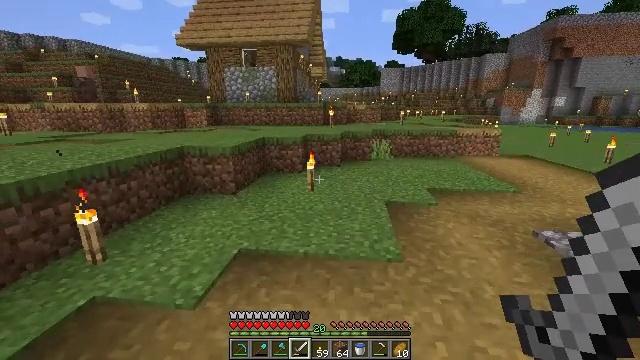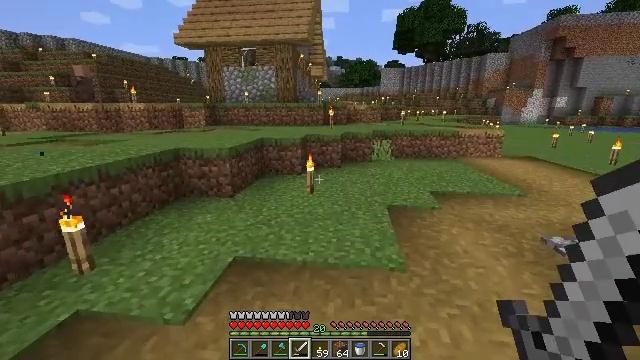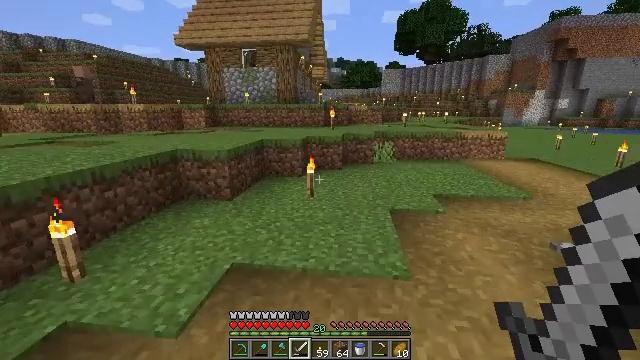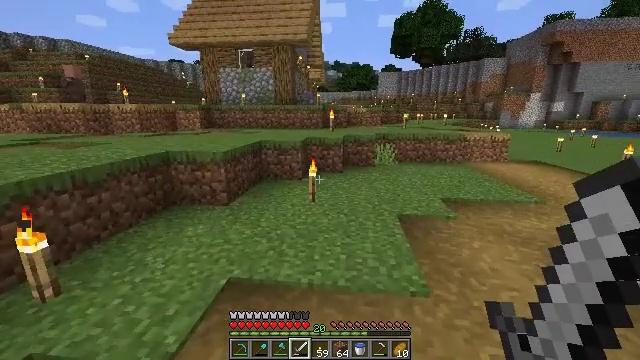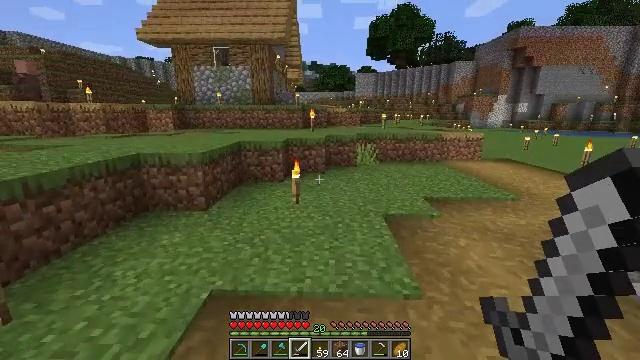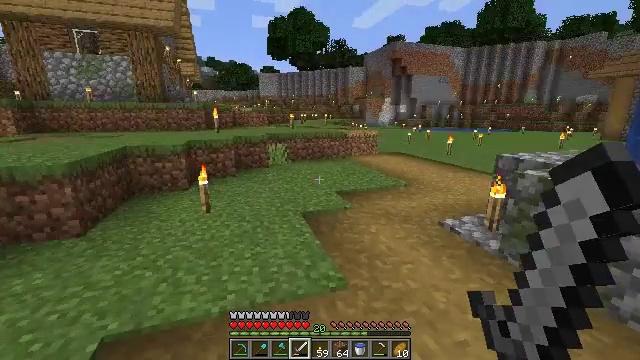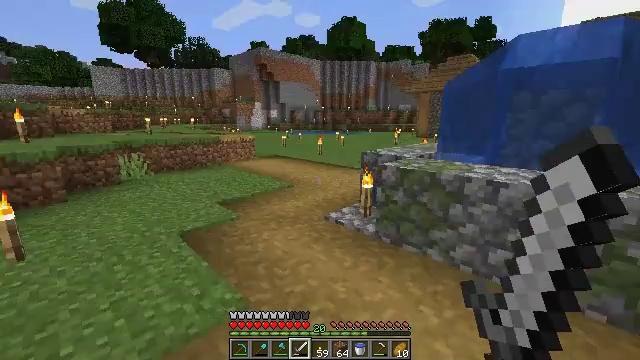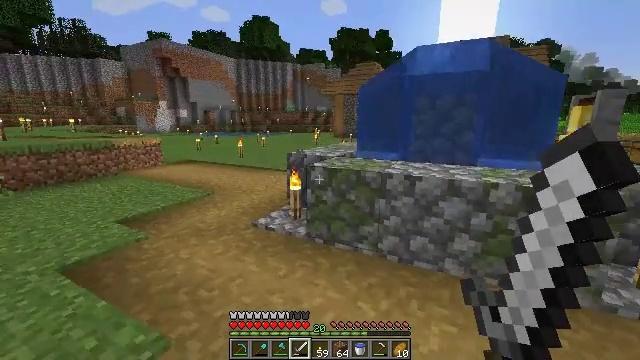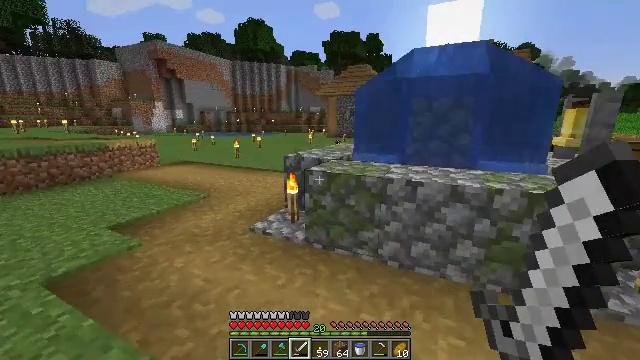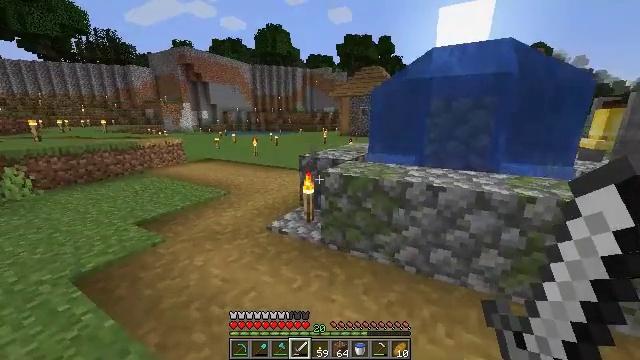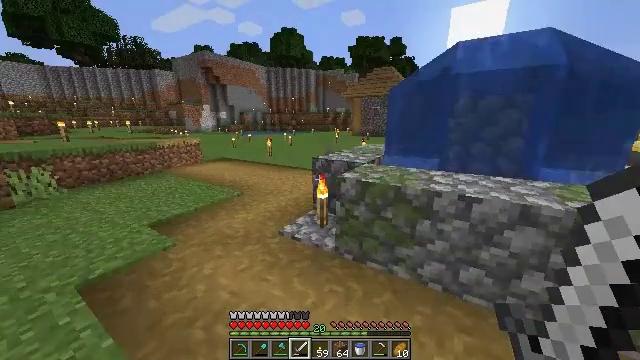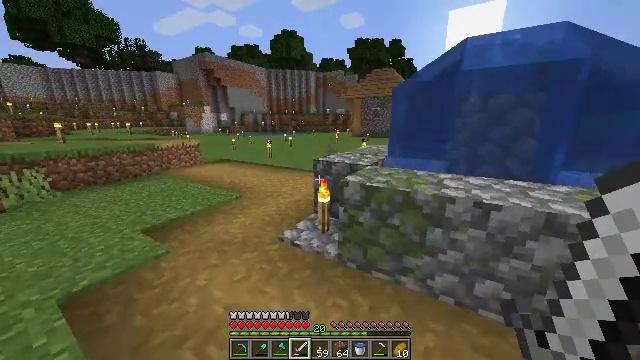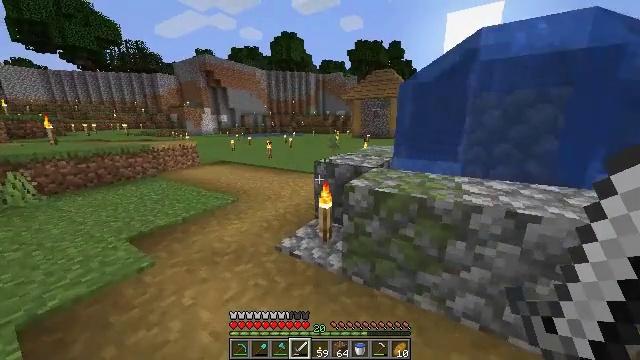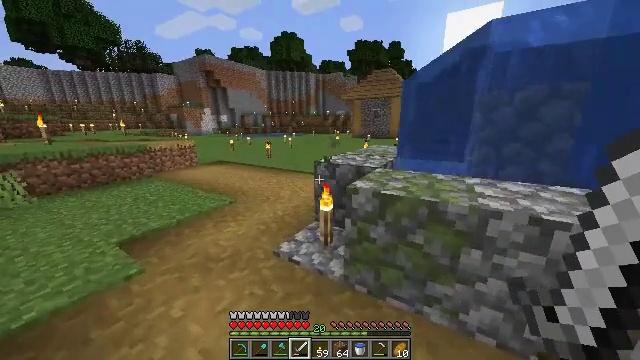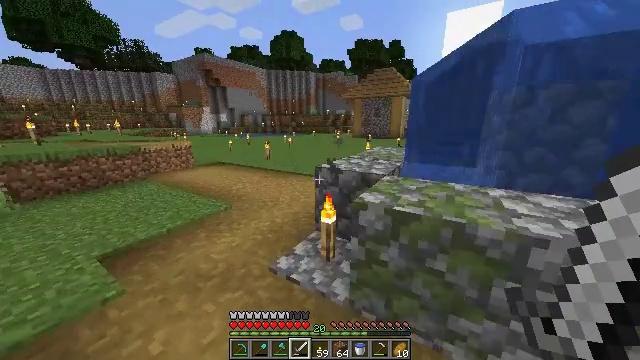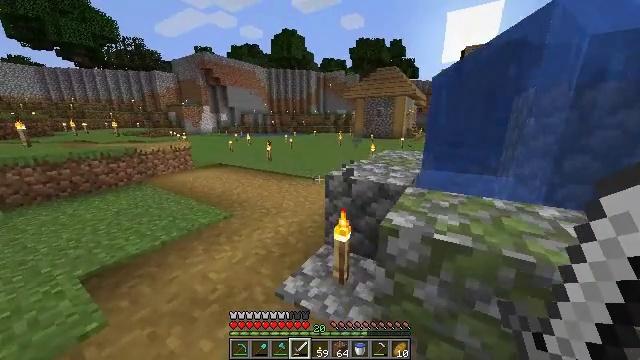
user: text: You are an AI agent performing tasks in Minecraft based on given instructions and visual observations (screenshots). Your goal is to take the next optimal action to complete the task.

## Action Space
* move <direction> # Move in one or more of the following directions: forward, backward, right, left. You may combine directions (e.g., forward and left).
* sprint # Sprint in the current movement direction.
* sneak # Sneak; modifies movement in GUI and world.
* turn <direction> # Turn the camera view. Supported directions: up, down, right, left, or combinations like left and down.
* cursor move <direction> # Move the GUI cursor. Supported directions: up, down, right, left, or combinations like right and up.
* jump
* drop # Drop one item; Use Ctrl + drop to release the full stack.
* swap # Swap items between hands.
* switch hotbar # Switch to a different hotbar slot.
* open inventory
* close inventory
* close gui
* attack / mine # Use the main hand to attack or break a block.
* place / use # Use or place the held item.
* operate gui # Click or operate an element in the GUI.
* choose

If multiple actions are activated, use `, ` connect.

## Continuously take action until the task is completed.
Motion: motion action
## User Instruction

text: Place wooden slabs and a bookshelf in the crafting table to make the lectern.
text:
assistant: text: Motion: move forward
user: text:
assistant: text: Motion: move forward and move left
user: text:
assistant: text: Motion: move forward and move left
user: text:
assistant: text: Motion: move forward and move left, turn right
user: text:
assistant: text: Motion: move forward, turn right
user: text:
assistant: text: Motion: move forward, turn right
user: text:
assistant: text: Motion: move forward, sprint, turn right
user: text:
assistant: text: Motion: move forward, sprint, turn right
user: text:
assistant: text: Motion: move forward, sprint, turn left and down
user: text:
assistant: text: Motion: move forward, sprint, turn left
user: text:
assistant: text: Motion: move forward, sprint
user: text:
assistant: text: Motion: move forward, sprint
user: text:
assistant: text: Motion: move forward, sprint
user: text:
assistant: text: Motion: move forward and move left, sprint
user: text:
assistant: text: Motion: move forward and move left, sprint
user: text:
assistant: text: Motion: move forward and move left, sprint
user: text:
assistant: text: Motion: move forward and move left, sprint
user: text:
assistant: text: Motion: move forward and move left, sprint
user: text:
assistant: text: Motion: move forward and move left, sprint
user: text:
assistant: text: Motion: move forward, sprint
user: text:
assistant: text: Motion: move forward, sprint
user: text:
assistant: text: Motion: move forward, sprint, jump
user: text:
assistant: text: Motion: move forward, sprint, turn left, jump
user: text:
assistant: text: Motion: move forward, sprint, turn left, jump
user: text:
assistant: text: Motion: move forward, sprint, turn left, jump
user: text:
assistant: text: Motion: move forward, sprint, turn left, jump
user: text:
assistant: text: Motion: move forward, sprint, turn left, jump
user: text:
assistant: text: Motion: move forward, sprint, jump
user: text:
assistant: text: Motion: move forward, sprint, jump
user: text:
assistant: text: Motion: move forward, sprint, jump